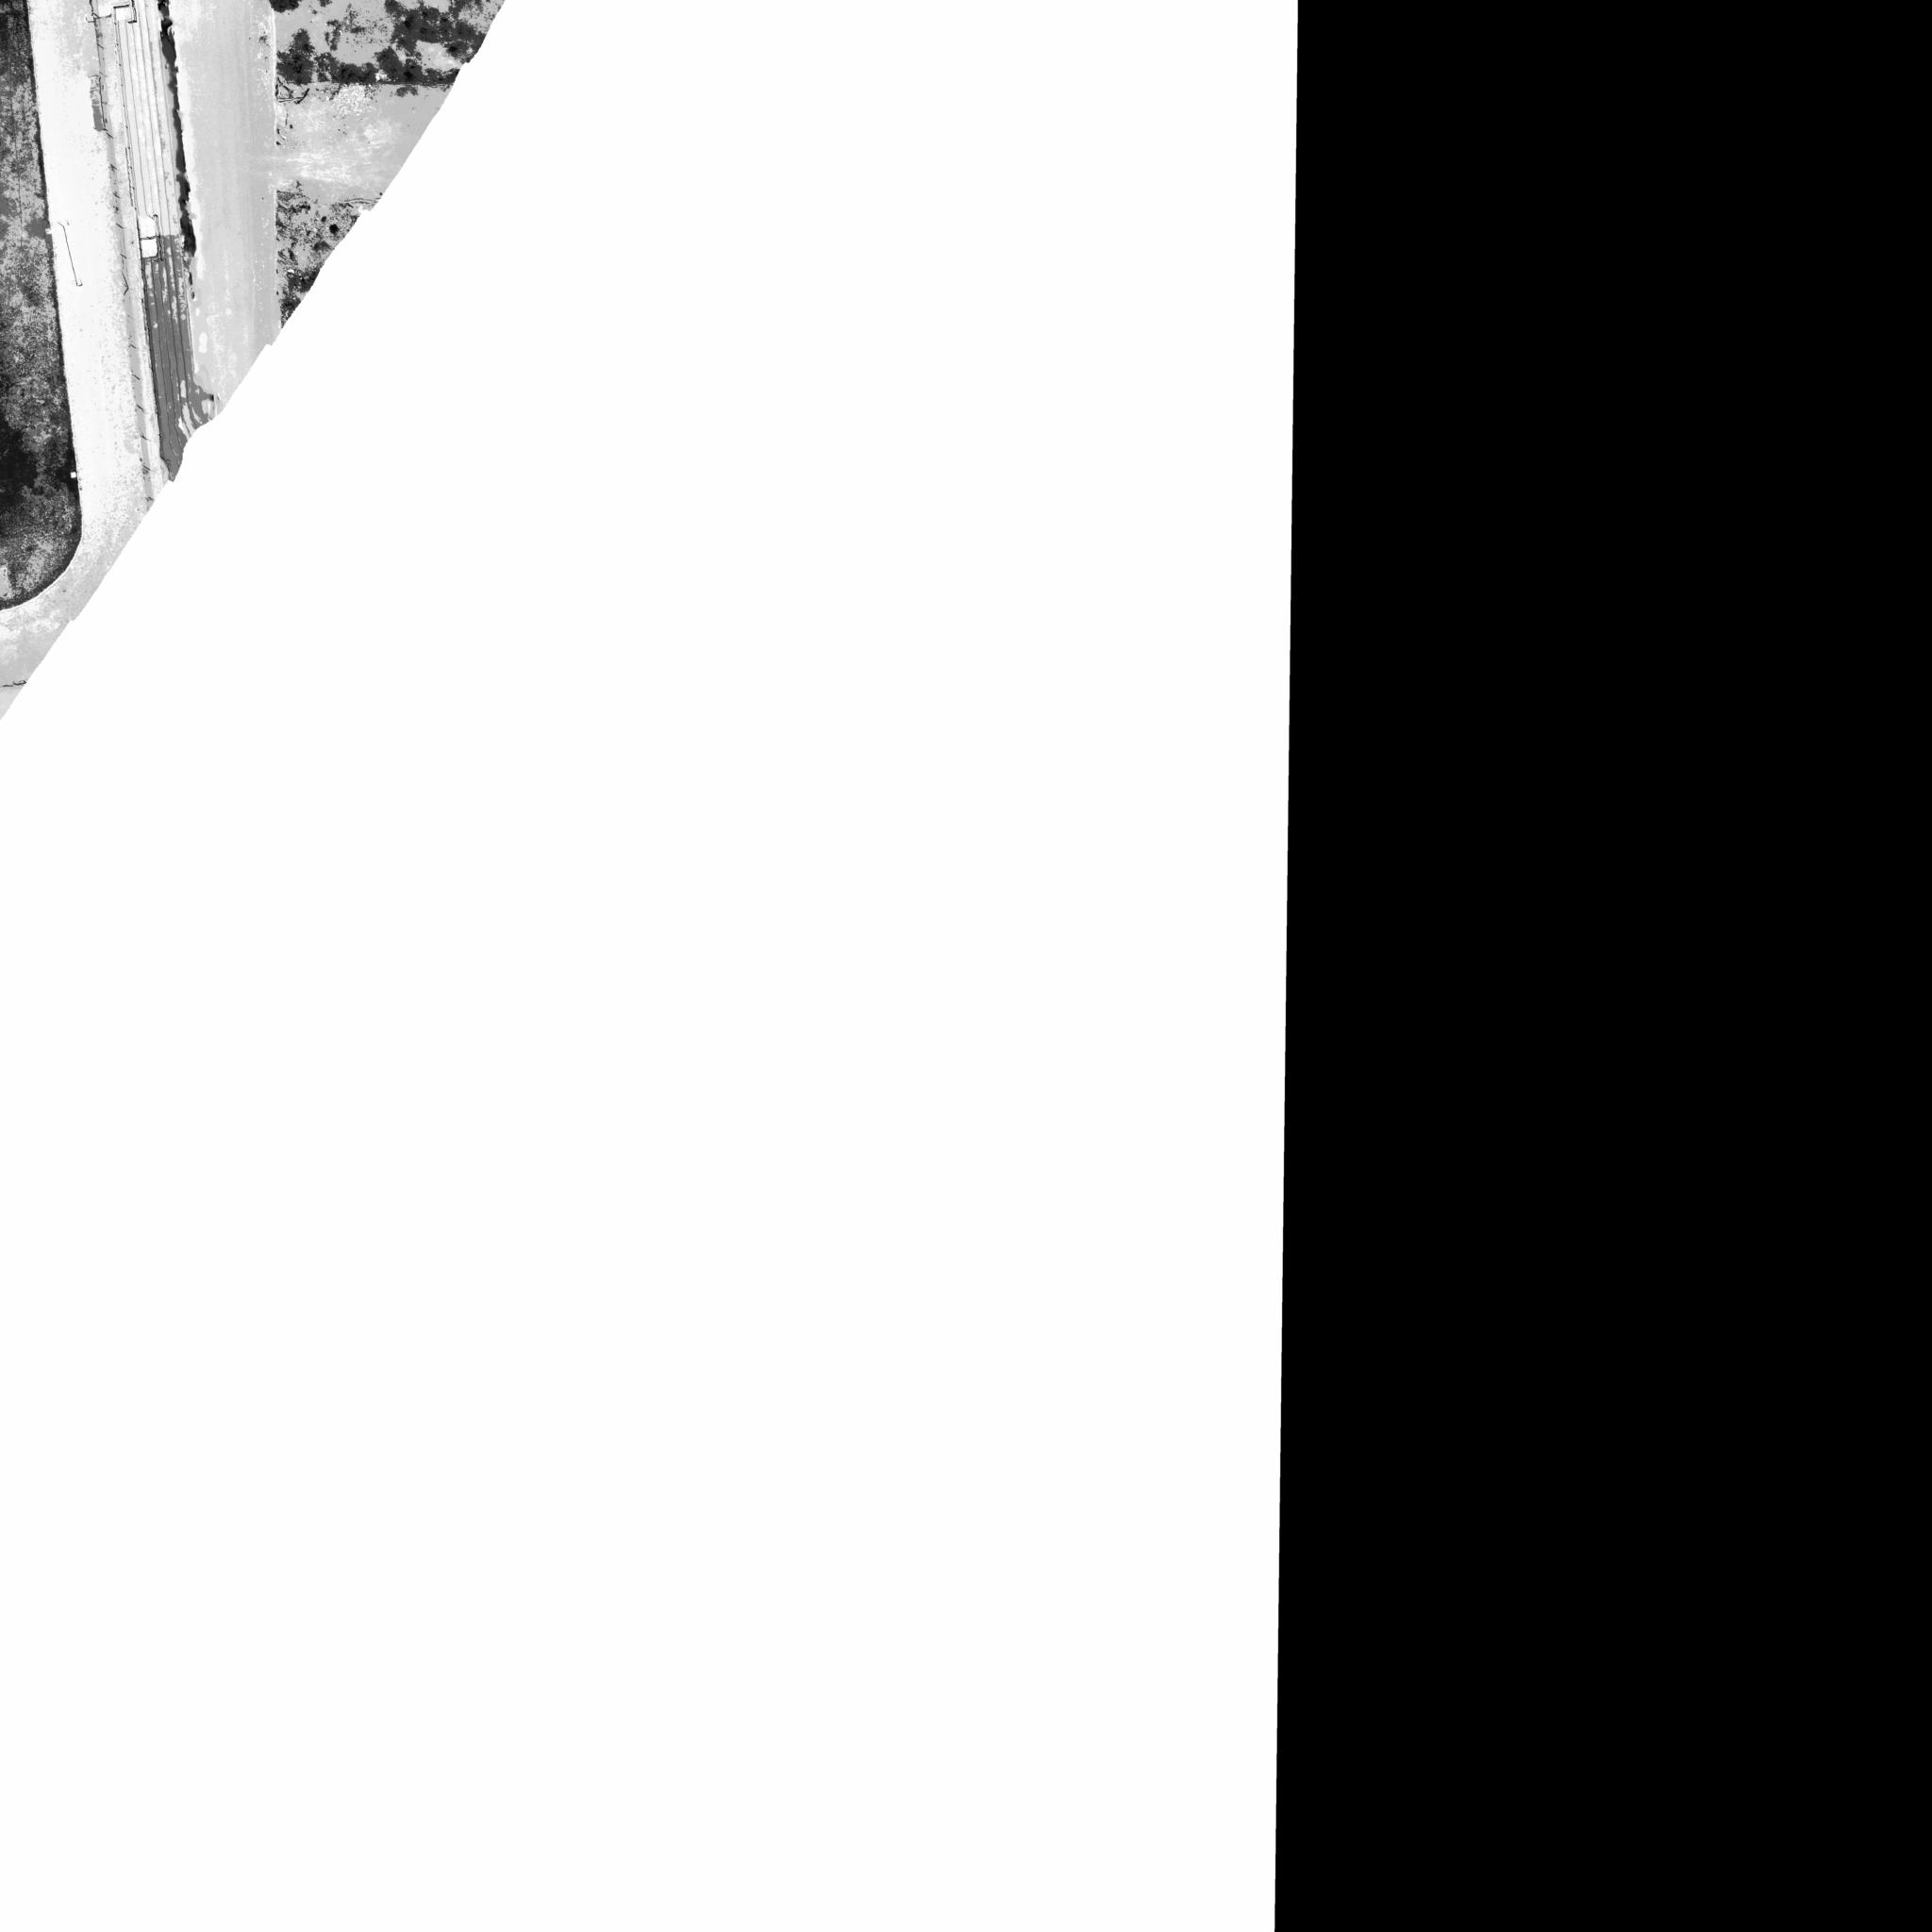
Biome: Bolivian montane dry forests